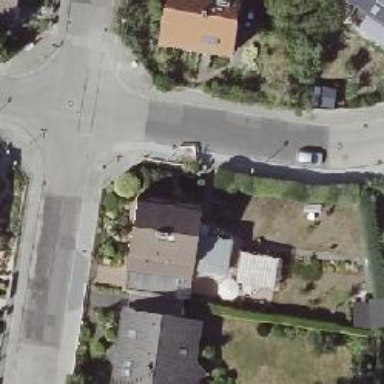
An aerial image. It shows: Residential road with asphalt surface. Both sides have sidewalks.